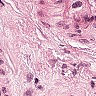
Metastatic tissue present: yes